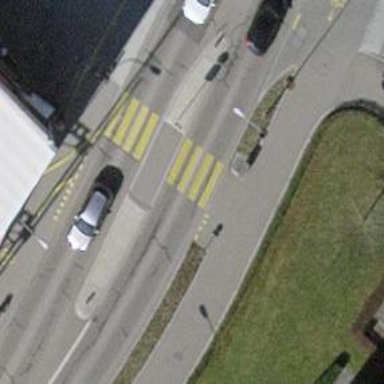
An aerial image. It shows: Marked road crossing with pedestrian island.